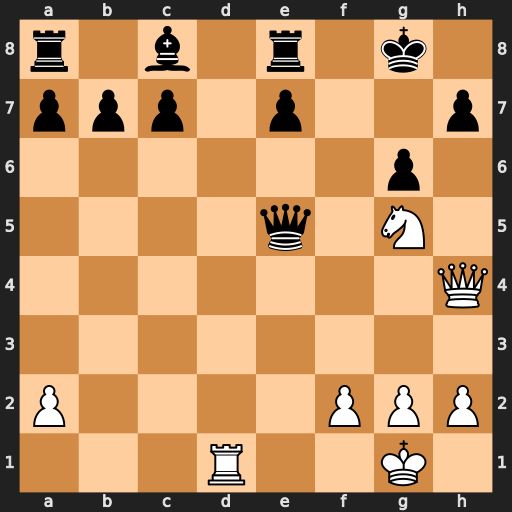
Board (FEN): r1b1r1k1/ppp1p2p/6p1/4q1N1/7Q/8/P4PPP/3R2K1
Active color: w
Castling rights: -
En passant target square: -
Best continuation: Qxh7+ Kf8 Qf7#